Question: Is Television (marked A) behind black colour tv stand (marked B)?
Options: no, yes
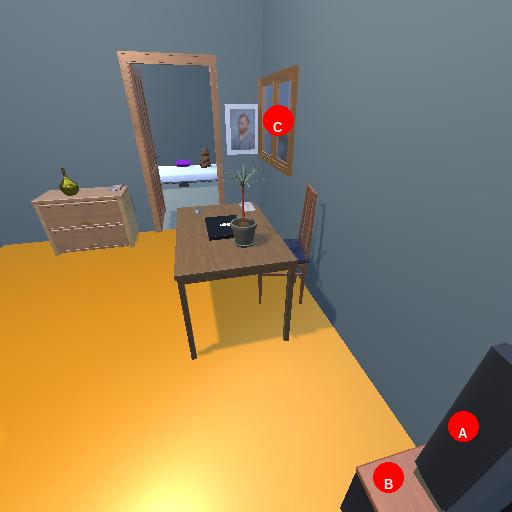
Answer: no